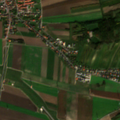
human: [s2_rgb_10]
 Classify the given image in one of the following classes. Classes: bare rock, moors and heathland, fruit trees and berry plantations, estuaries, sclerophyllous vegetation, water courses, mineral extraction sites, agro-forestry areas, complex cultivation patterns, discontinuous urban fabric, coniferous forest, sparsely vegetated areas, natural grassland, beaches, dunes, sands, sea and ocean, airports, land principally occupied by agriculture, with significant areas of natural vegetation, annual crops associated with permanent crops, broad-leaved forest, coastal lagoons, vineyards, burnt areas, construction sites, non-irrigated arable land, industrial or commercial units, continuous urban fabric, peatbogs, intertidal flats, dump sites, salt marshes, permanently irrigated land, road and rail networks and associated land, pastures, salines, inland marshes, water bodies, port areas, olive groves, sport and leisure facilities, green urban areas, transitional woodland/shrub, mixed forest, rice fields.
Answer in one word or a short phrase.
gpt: discontinuous urban fabric, non-irrigated arable land, land principally occupied by agriculture, with significant areas of natural vegetation